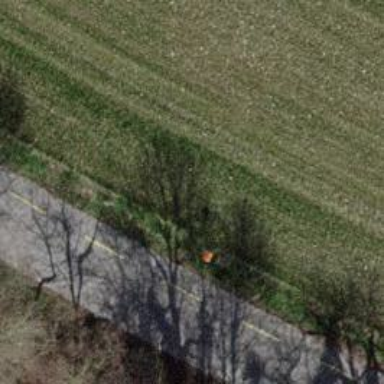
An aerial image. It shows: Orange aerial marker.